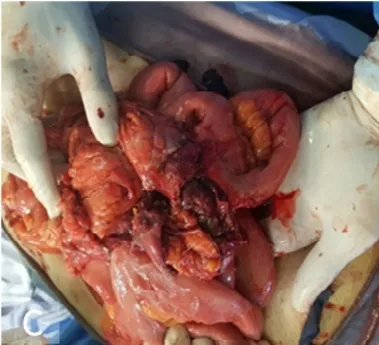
Intra operative photos demonstrating. . (B) Mass of 10 cm arising from mid jejunum.
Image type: medical_photograph (other_medical_photograph)